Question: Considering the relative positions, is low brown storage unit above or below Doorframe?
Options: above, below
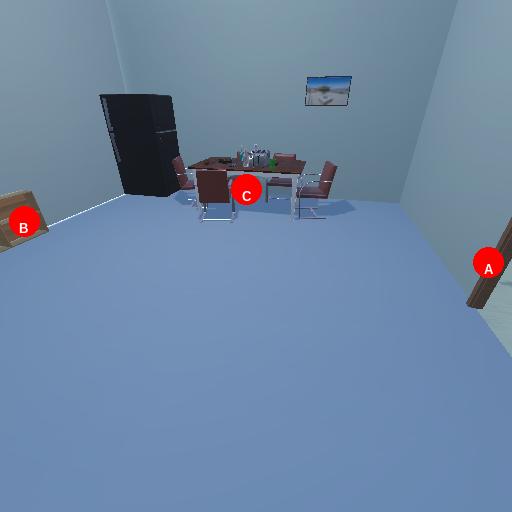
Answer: above